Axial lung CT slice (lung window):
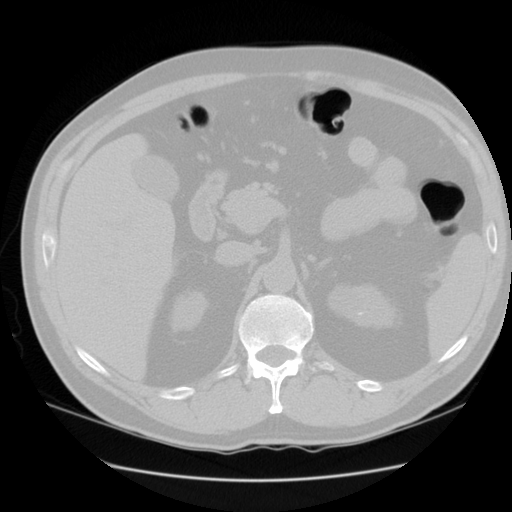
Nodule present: no